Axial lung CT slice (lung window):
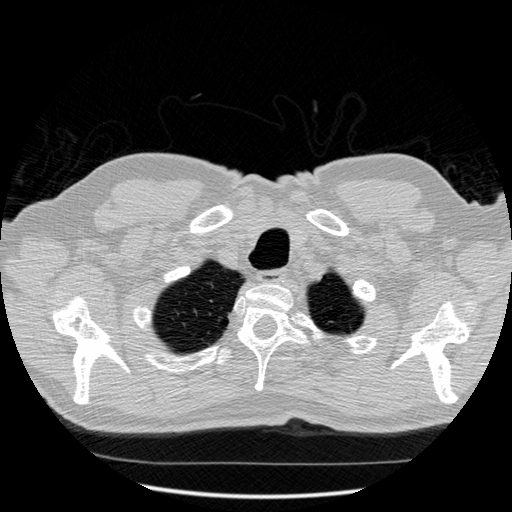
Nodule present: no